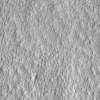
Label: not_dusty